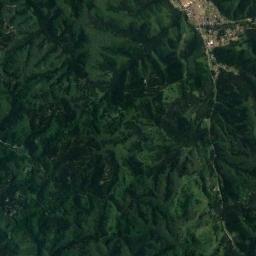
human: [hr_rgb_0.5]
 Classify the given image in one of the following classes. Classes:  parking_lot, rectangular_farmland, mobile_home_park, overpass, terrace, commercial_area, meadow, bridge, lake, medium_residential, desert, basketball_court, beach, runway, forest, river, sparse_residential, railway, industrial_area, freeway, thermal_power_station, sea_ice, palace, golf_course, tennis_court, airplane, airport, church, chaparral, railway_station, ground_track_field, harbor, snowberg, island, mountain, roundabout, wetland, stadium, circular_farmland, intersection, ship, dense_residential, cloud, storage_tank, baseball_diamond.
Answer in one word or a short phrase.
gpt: mountain